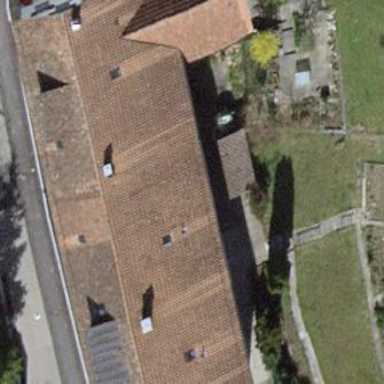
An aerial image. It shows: Building with tile roof.